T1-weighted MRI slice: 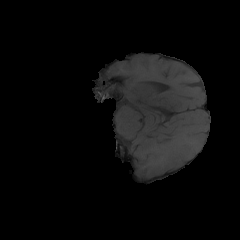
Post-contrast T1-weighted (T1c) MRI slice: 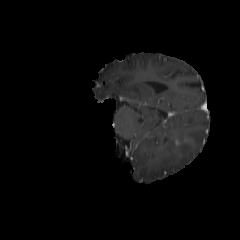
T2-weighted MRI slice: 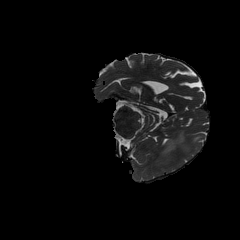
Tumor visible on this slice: yes